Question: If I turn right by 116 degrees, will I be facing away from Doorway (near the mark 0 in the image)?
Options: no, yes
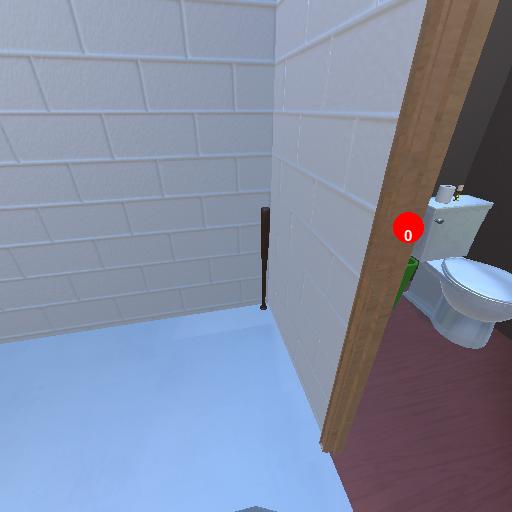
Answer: no